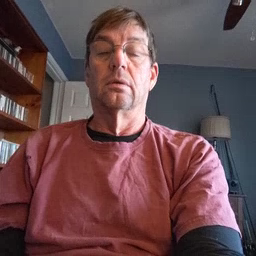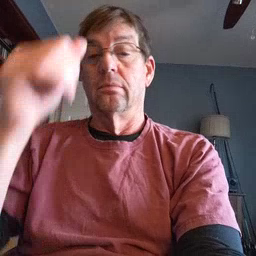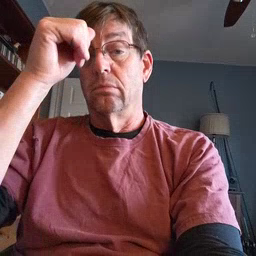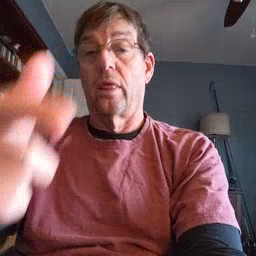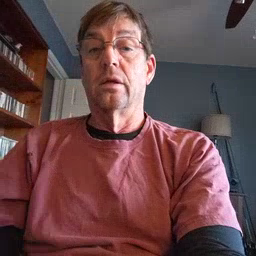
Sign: brother